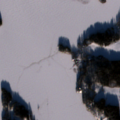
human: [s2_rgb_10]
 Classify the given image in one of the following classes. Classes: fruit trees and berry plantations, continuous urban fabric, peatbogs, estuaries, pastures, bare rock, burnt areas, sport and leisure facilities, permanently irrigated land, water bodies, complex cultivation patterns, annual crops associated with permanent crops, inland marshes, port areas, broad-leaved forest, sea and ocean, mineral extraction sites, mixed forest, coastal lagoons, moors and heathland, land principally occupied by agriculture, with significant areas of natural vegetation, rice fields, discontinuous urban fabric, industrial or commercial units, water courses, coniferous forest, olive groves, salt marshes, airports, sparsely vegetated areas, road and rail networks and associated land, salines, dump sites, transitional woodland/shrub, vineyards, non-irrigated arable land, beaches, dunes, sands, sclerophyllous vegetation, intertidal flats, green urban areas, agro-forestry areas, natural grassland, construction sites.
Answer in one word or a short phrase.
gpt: land principally occupied by agriculture, with significant areas of natural vegetation, mixed forest, water bodies